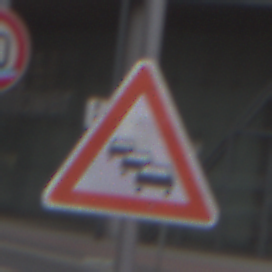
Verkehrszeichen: Stau
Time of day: MorningAfternoon
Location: Outdoor (Urban)
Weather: Overcast
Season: NotSpecified
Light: Natural